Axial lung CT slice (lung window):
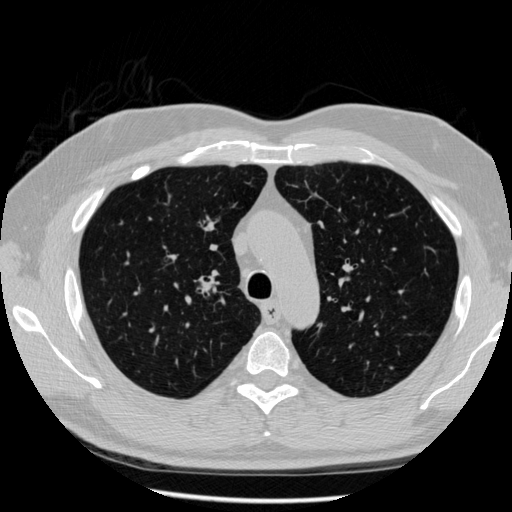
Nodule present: no